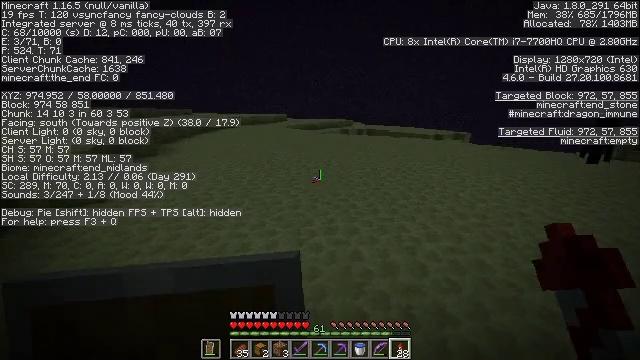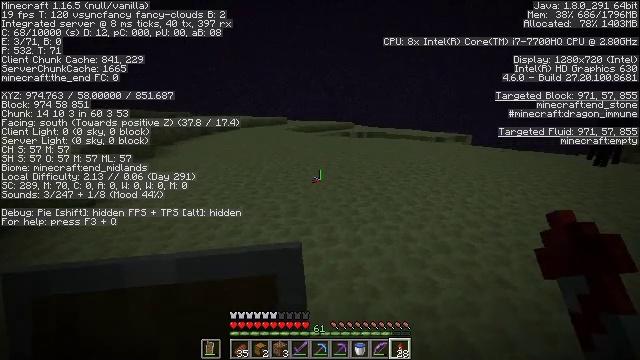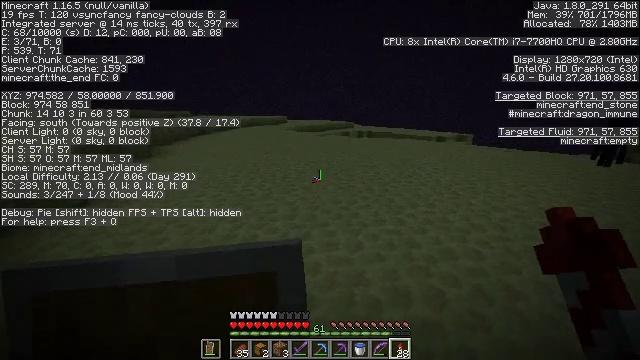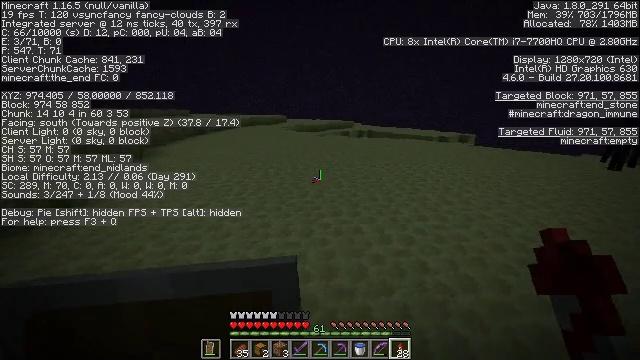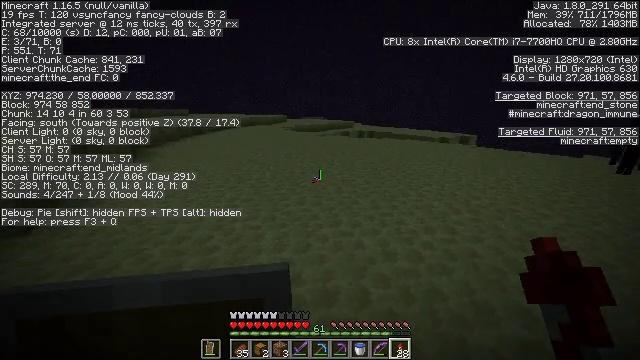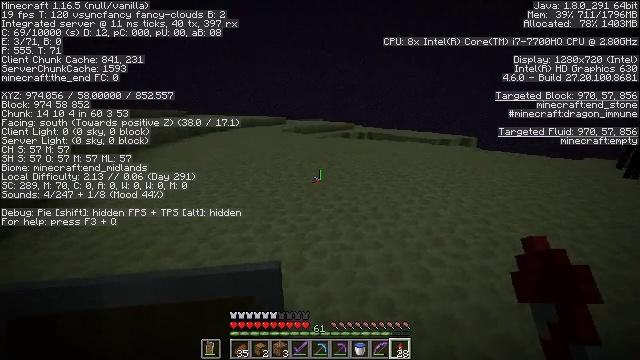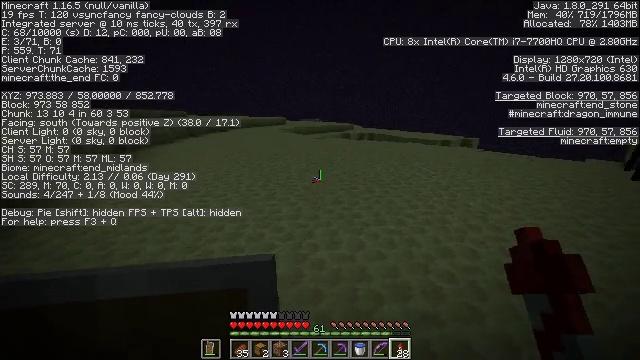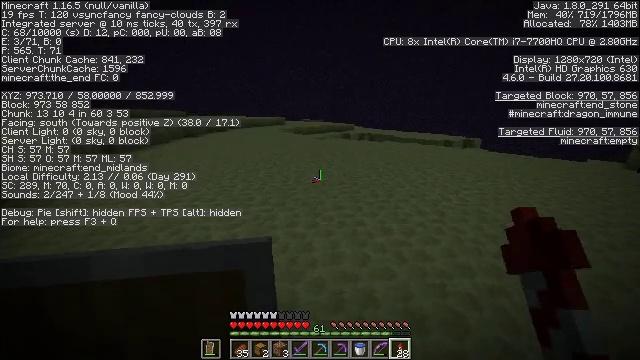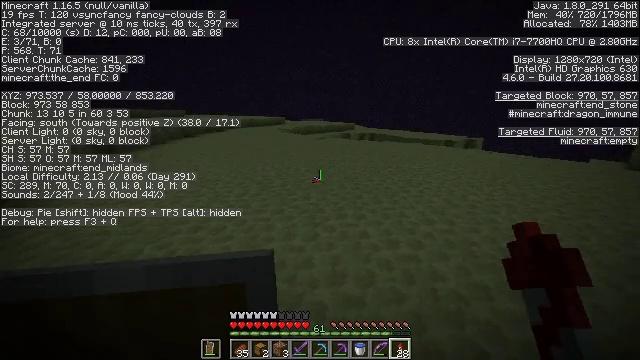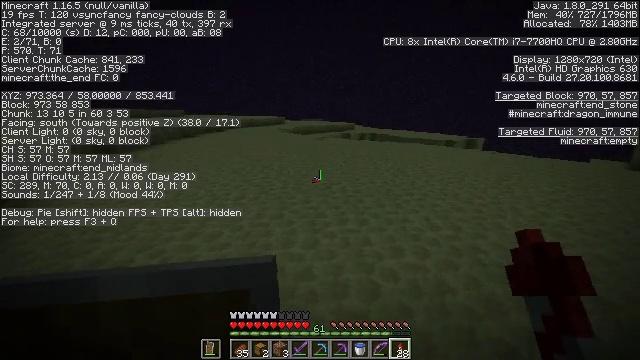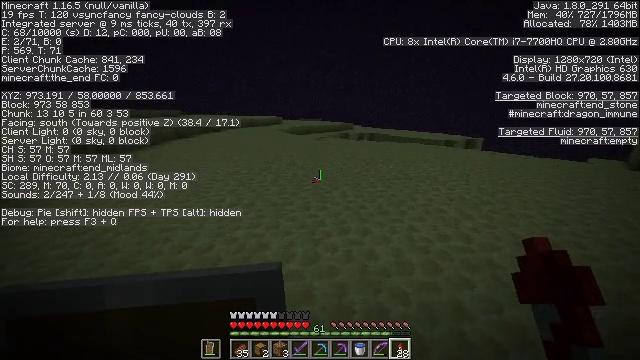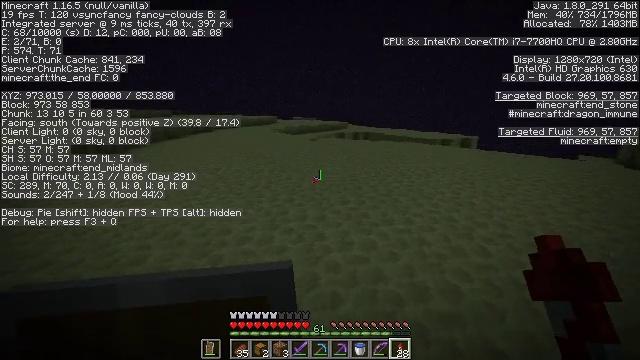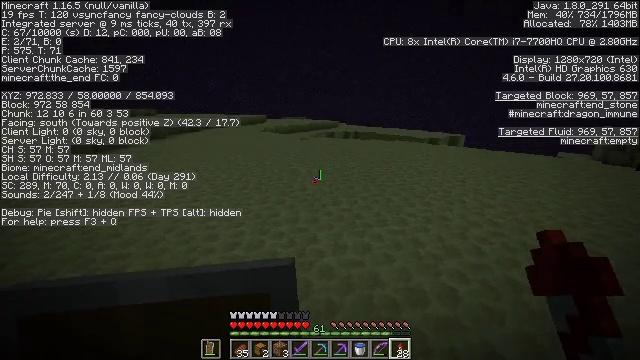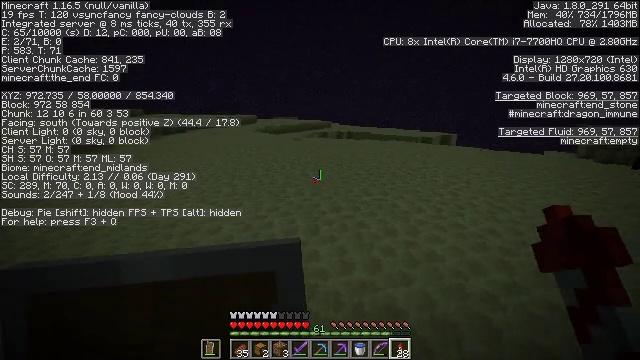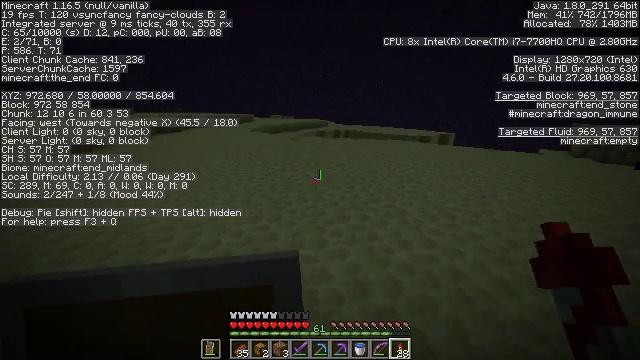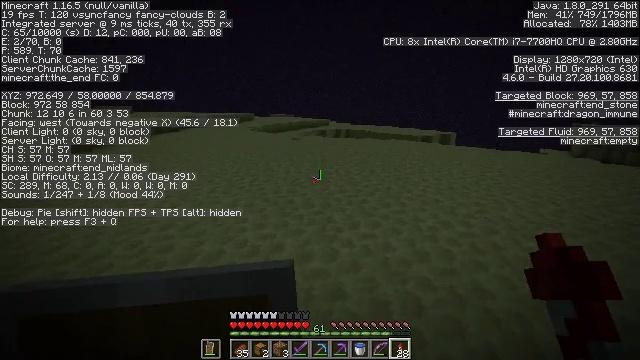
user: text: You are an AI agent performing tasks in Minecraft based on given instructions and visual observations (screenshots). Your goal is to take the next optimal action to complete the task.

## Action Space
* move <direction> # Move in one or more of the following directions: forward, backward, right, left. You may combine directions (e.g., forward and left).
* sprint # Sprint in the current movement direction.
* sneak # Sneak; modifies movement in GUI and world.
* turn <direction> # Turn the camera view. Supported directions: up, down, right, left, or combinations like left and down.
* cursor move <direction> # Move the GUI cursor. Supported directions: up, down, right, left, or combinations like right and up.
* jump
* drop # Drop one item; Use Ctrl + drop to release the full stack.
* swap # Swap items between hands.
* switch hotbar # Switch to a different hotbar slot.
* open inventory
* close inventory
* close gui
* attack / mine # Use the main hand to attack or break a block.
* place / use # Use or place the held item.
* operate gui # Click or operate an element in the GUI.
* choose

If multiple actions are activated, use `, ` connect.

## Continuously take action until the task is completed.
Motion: motion action
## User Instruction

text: Extract end stone with a pickaxe.
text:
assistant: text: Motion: move forward
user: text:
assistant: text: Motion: move forward
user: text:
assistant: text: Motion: move forward
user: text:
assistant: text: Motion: move forward
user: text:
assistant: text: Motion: move forward
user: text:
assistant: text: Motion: move forward
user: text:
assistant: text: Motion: move forward
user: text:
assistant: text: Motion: move forward
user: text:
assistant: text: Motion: move forward
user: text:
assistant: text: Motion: move forward
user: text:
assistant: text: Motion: move forward, turn right
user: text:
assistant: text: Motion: move forward, turn right
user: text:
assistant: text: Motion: move forward and move left, turn right
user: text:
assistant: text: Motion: move forward and move left, turn right
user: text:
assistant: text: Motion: move forward and move left
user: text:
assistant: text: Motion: move forward and move left
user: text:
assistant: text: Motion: move forward and move left
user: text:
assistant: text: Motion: move forward and move left
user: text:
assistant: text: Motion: move forward and move left
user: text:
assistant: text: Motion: move forward and move left
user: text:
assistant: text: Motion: move forward and move left
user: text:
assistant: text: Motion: move forward and move left
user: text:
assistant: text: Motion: move forward and move left
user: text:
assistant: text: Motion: move forward and move left
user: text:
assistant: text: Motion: move forward and move left
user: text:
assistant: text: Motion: move forward and move left
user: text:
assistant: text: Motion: move forward and move left
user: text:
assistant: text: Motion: move forward and move left
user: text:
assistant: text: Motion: move forward and move left
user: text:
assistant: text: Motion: move forward and move left